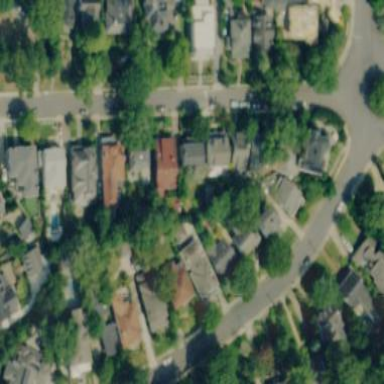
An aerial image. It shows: Sidewalk.